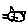
Label: cat